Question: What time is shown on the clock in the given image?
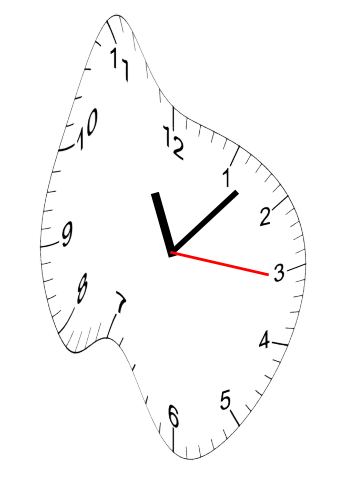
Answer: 11:07:16